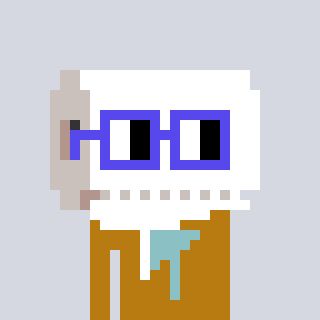
a pixel art character with square blue glasses, a toiletpaper-full-shaped head and a gold-colored body on a cool background